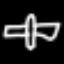
Label: airplane